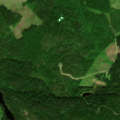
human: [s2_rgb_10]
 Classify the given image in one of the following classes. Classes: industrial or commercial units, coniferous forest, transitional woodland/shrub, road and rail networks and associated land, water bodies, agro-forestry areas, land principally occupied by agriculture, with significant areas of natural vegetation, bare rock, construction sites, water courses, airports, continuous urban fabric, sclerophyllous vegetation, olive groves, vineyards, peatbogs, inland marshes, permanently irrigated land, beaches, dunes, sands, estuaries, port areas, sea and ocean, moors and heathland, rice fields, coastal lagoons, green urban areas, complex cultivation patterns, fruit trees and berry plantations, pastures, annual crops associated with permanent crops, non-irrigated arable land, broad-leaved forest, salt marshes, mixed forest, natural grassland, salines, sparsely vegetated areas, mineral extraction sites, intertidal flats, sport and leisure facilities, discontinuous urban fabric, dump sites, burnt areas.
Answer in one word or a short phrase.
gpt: coniferous forest, mixed forest, transitional woodland/shrub